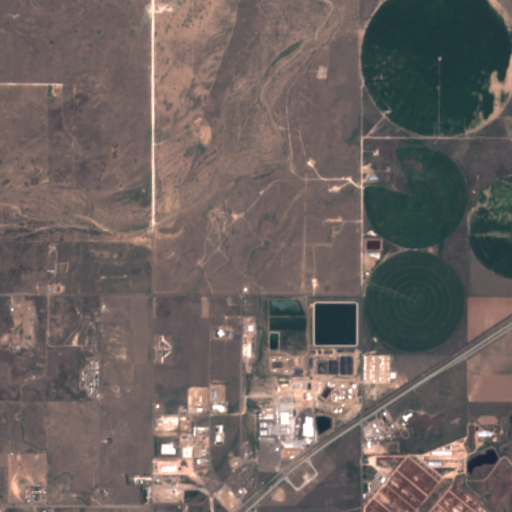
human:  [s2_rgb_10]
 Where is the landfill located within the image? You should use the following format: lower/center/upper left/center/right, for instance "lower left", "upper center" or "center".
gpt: The landfill is located in the lower left of the image.
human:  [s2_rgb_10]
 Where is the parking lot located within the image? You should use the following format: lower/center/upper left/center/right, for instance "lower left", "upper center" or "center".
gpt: The parking lot is located in the center of the image.
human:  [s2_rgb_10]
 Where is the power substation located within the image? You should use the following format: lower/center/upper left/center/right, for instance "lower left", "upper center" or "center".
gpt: The power substation is located in the lower center of the image.
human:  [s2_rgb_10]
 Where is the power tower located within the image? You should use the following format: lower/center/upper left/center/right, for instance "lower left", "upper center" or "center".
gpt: The power tower is located in the lower of the image.
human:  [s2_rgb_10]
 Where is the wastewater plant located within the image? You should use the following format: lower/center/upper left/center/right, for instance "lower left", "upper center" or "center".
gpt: The wastewater plant is located in the lower center of the image.
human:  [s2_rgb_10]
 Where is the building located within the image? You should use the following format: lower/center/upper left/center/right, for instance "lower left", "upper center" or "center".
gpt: The building is located in the lower center of the image.
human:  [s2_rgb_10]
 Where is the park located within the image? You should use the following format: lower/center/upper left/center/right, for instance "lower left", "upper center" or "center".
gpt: There is no park in the image.